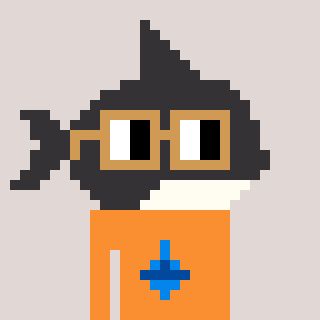
a pixel art character with square brown glasses, a orca-shaped head and a orange-colored body on a warm background